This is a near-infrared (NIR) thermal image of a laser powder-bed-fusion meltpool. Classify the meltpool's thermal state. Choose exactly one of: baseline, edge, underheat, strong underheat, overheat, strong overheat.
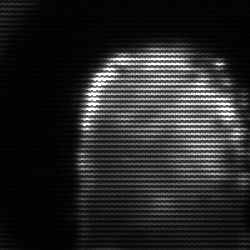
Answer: baseline